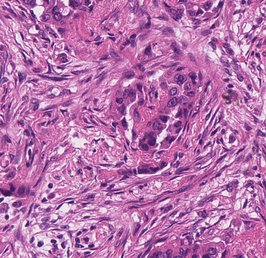
Tumor epithelial tissue: yes
Tumor-associated stroma tissue: yes
Normal tissue: no